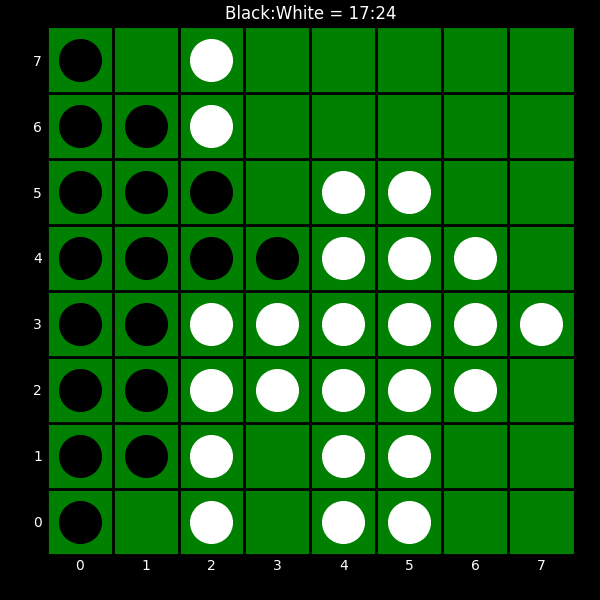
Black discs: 17
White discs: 24